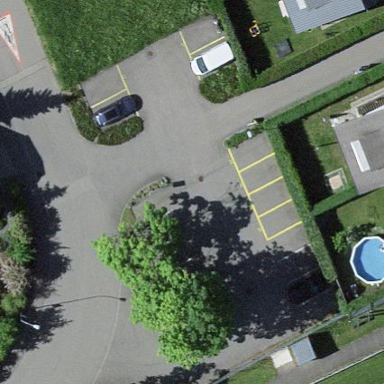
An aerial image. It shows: Parking area with surface.